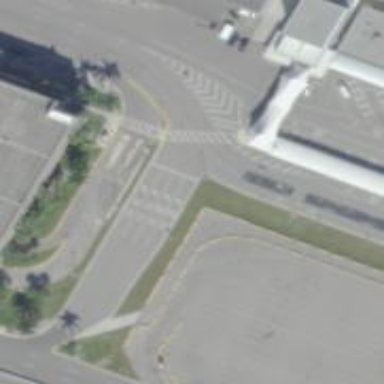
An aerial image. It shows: Zebra crossing on the road.